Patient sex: M
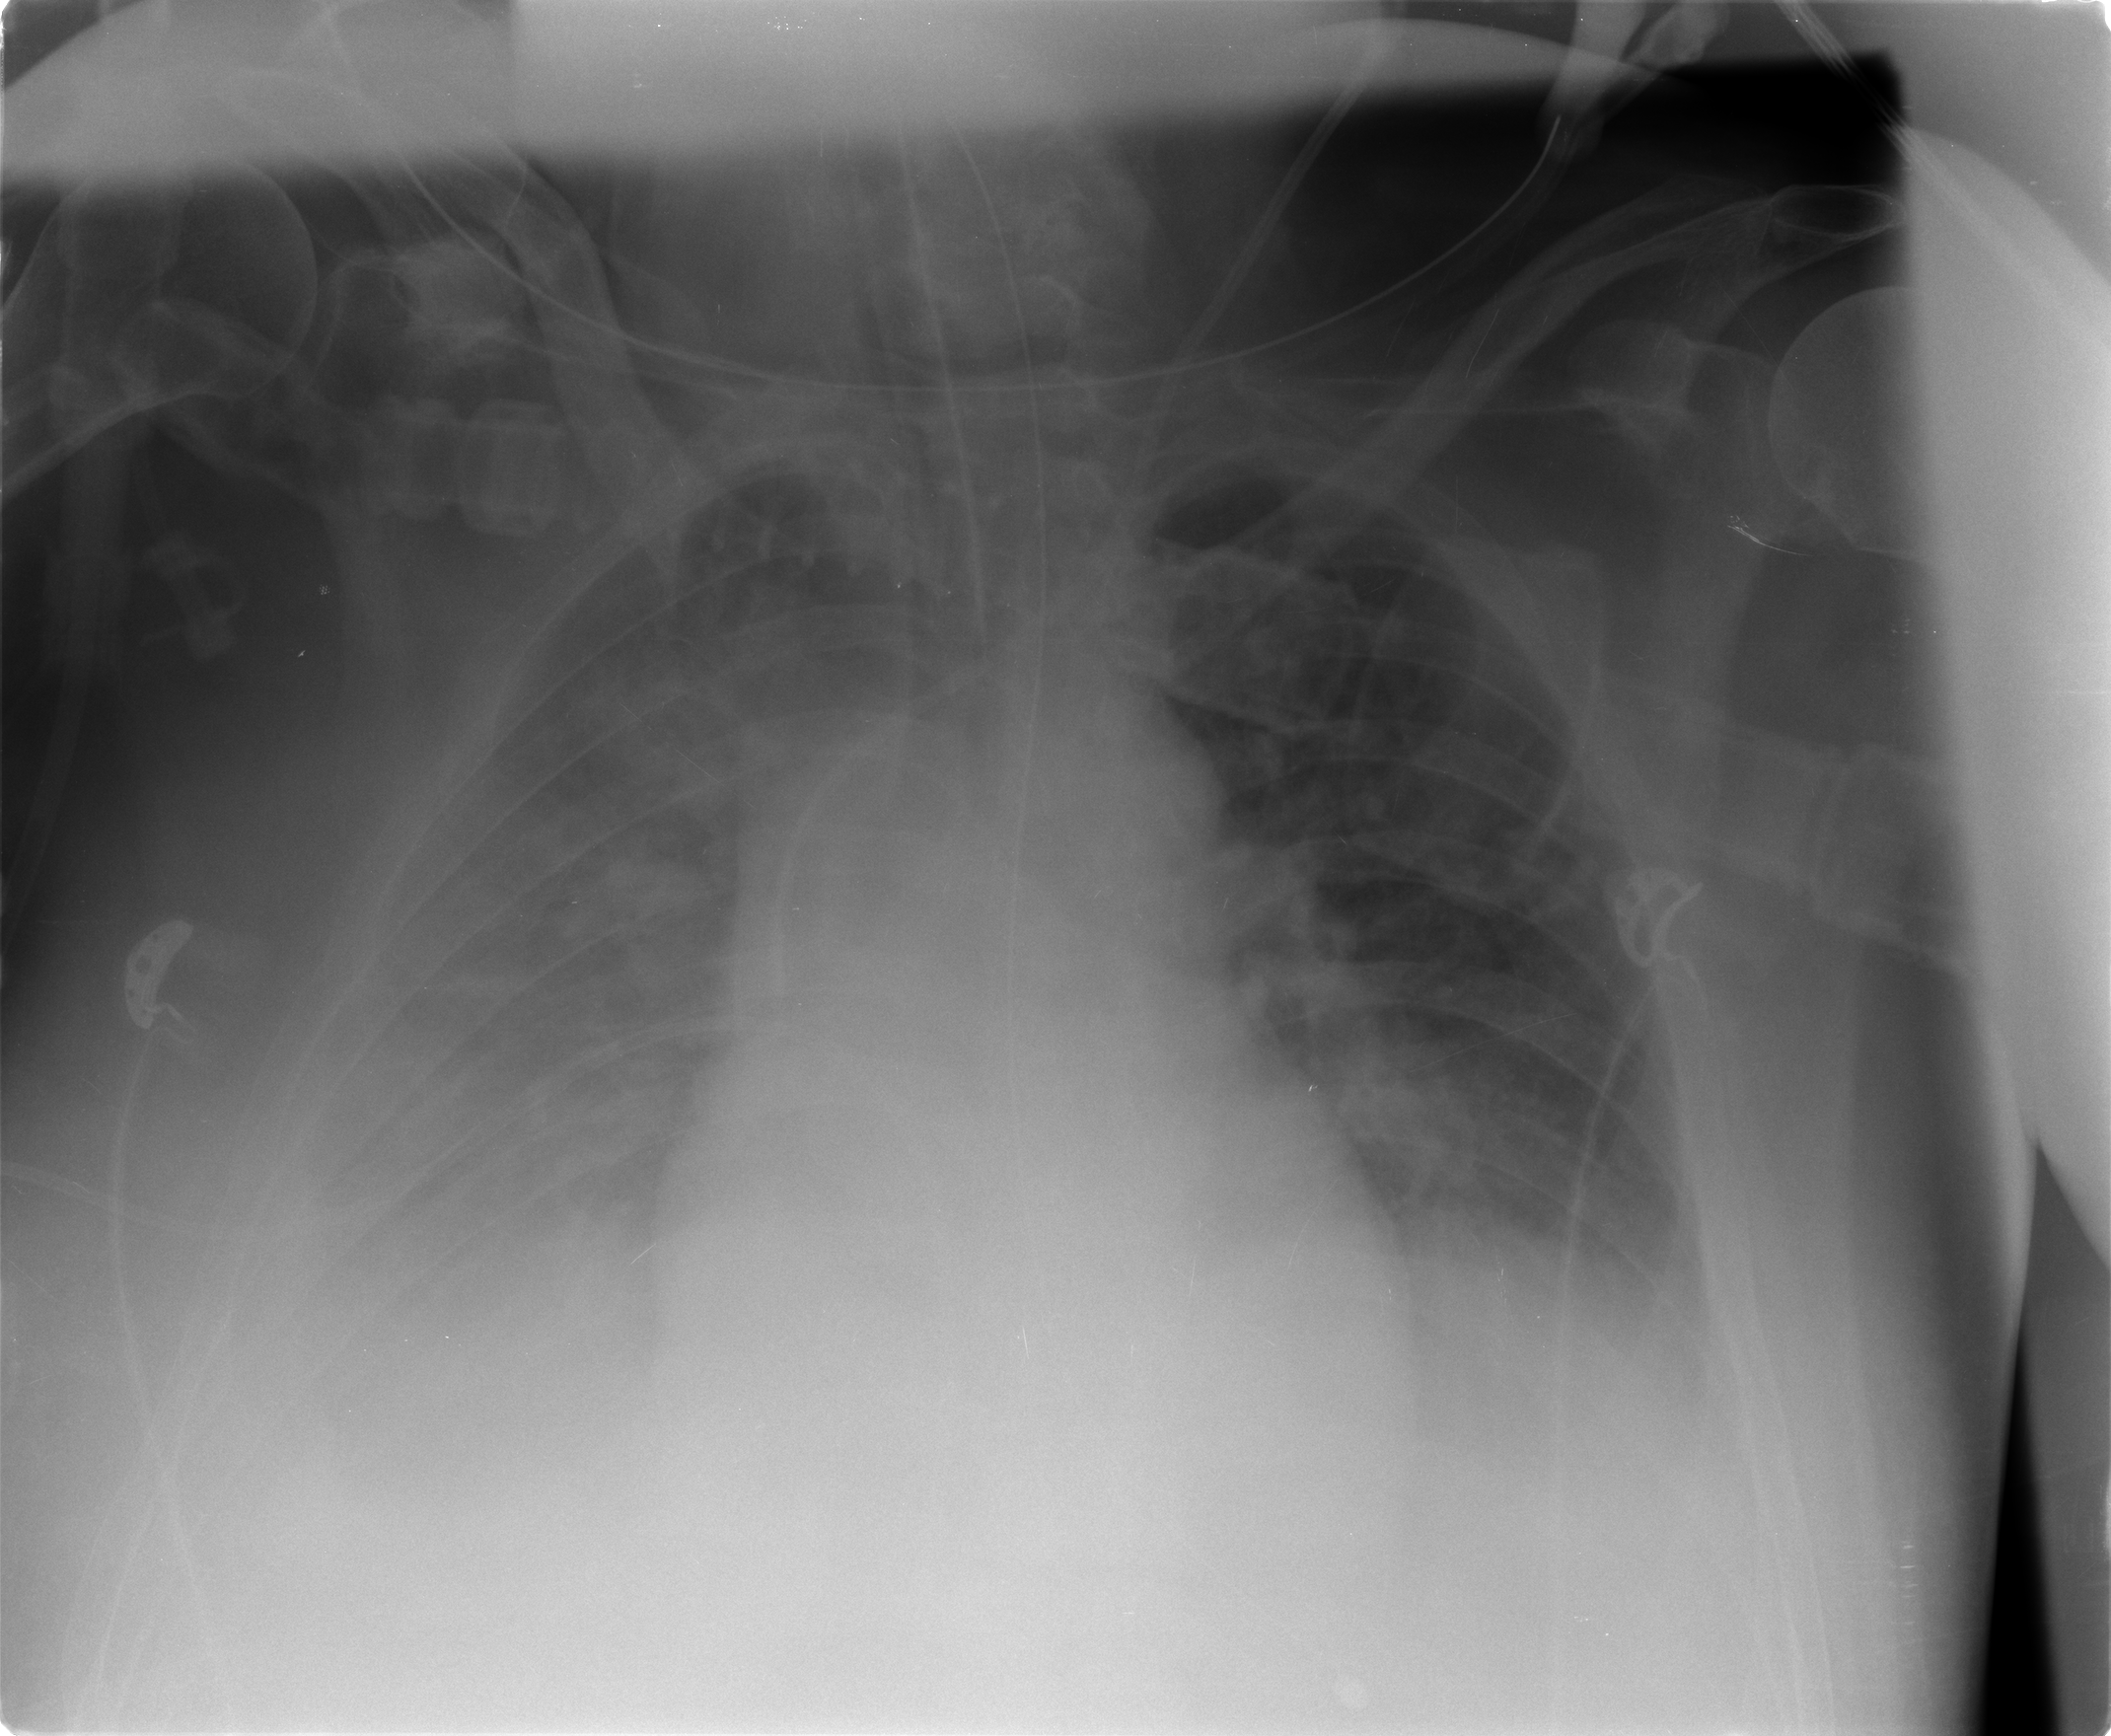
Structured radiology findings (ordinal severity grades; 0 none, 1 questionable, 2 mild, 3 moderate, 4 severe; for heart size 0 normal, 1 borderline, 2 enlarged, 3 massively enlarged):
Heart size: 1
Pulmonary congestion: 2
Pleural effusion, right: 4
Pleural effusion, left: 1
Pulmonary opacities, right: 2
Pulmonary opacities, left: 0
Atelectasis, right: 3
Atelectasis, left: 2